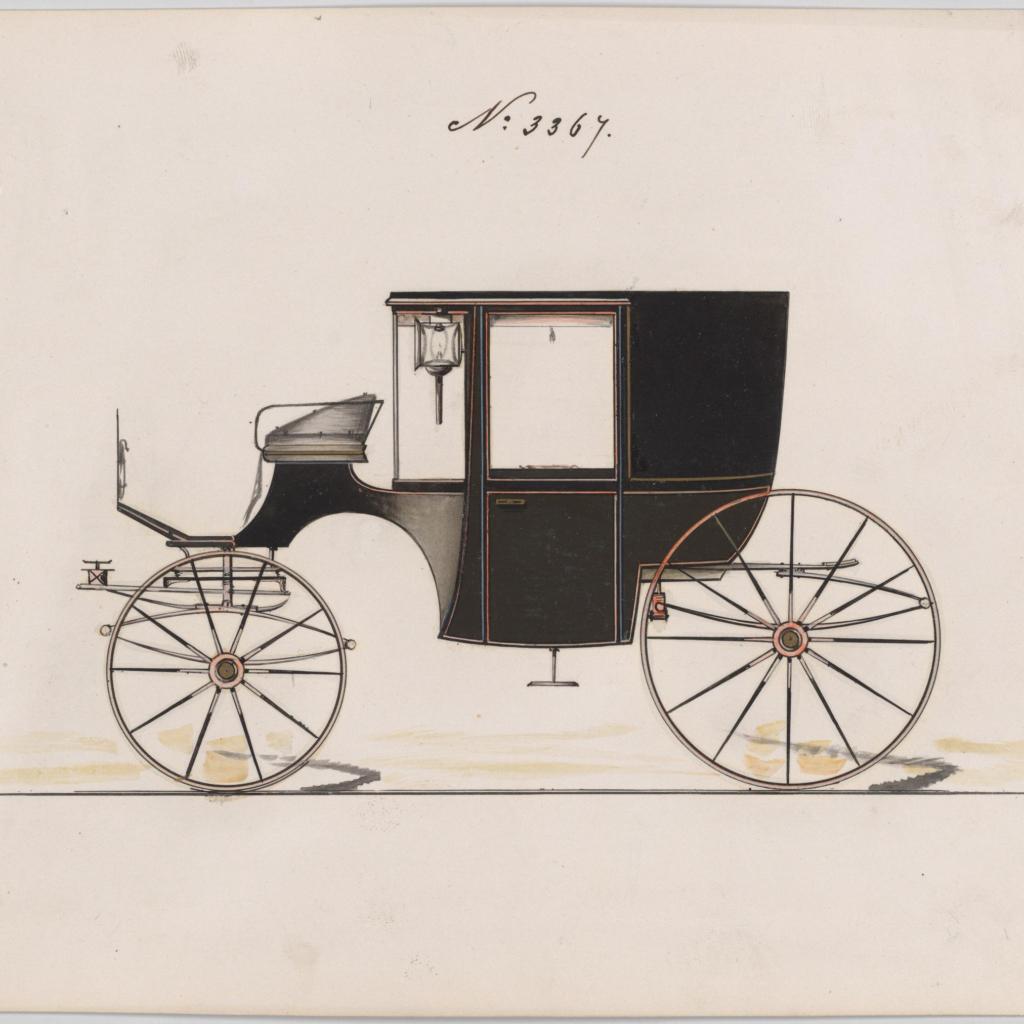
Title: Design for Coupé, no. 3367
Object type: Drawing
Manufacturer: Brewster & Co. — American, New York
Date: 1877
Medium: Pen and  black ink, watercolor and gouache with gum arabic and metallic ink
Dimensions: sheet: 6 5/8 x 9 1/2 in. (16.8 x 24.1 cm)
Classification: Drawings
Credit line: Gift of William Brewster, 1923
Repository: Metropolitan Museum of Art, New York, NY